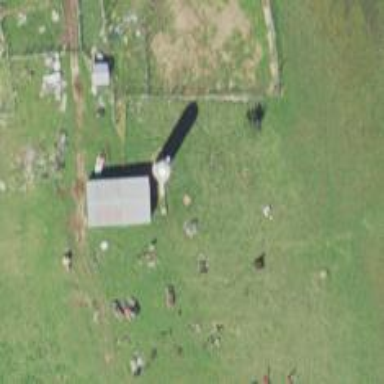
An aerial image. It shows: Silo.